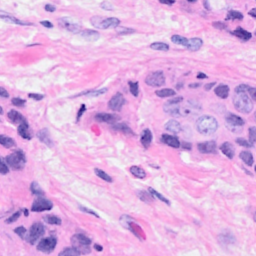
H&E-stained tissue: Breast